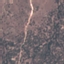
Land use / land cover class: HerbaceousVegetation